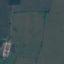
Land use / land cover class: Pasture